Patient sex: F
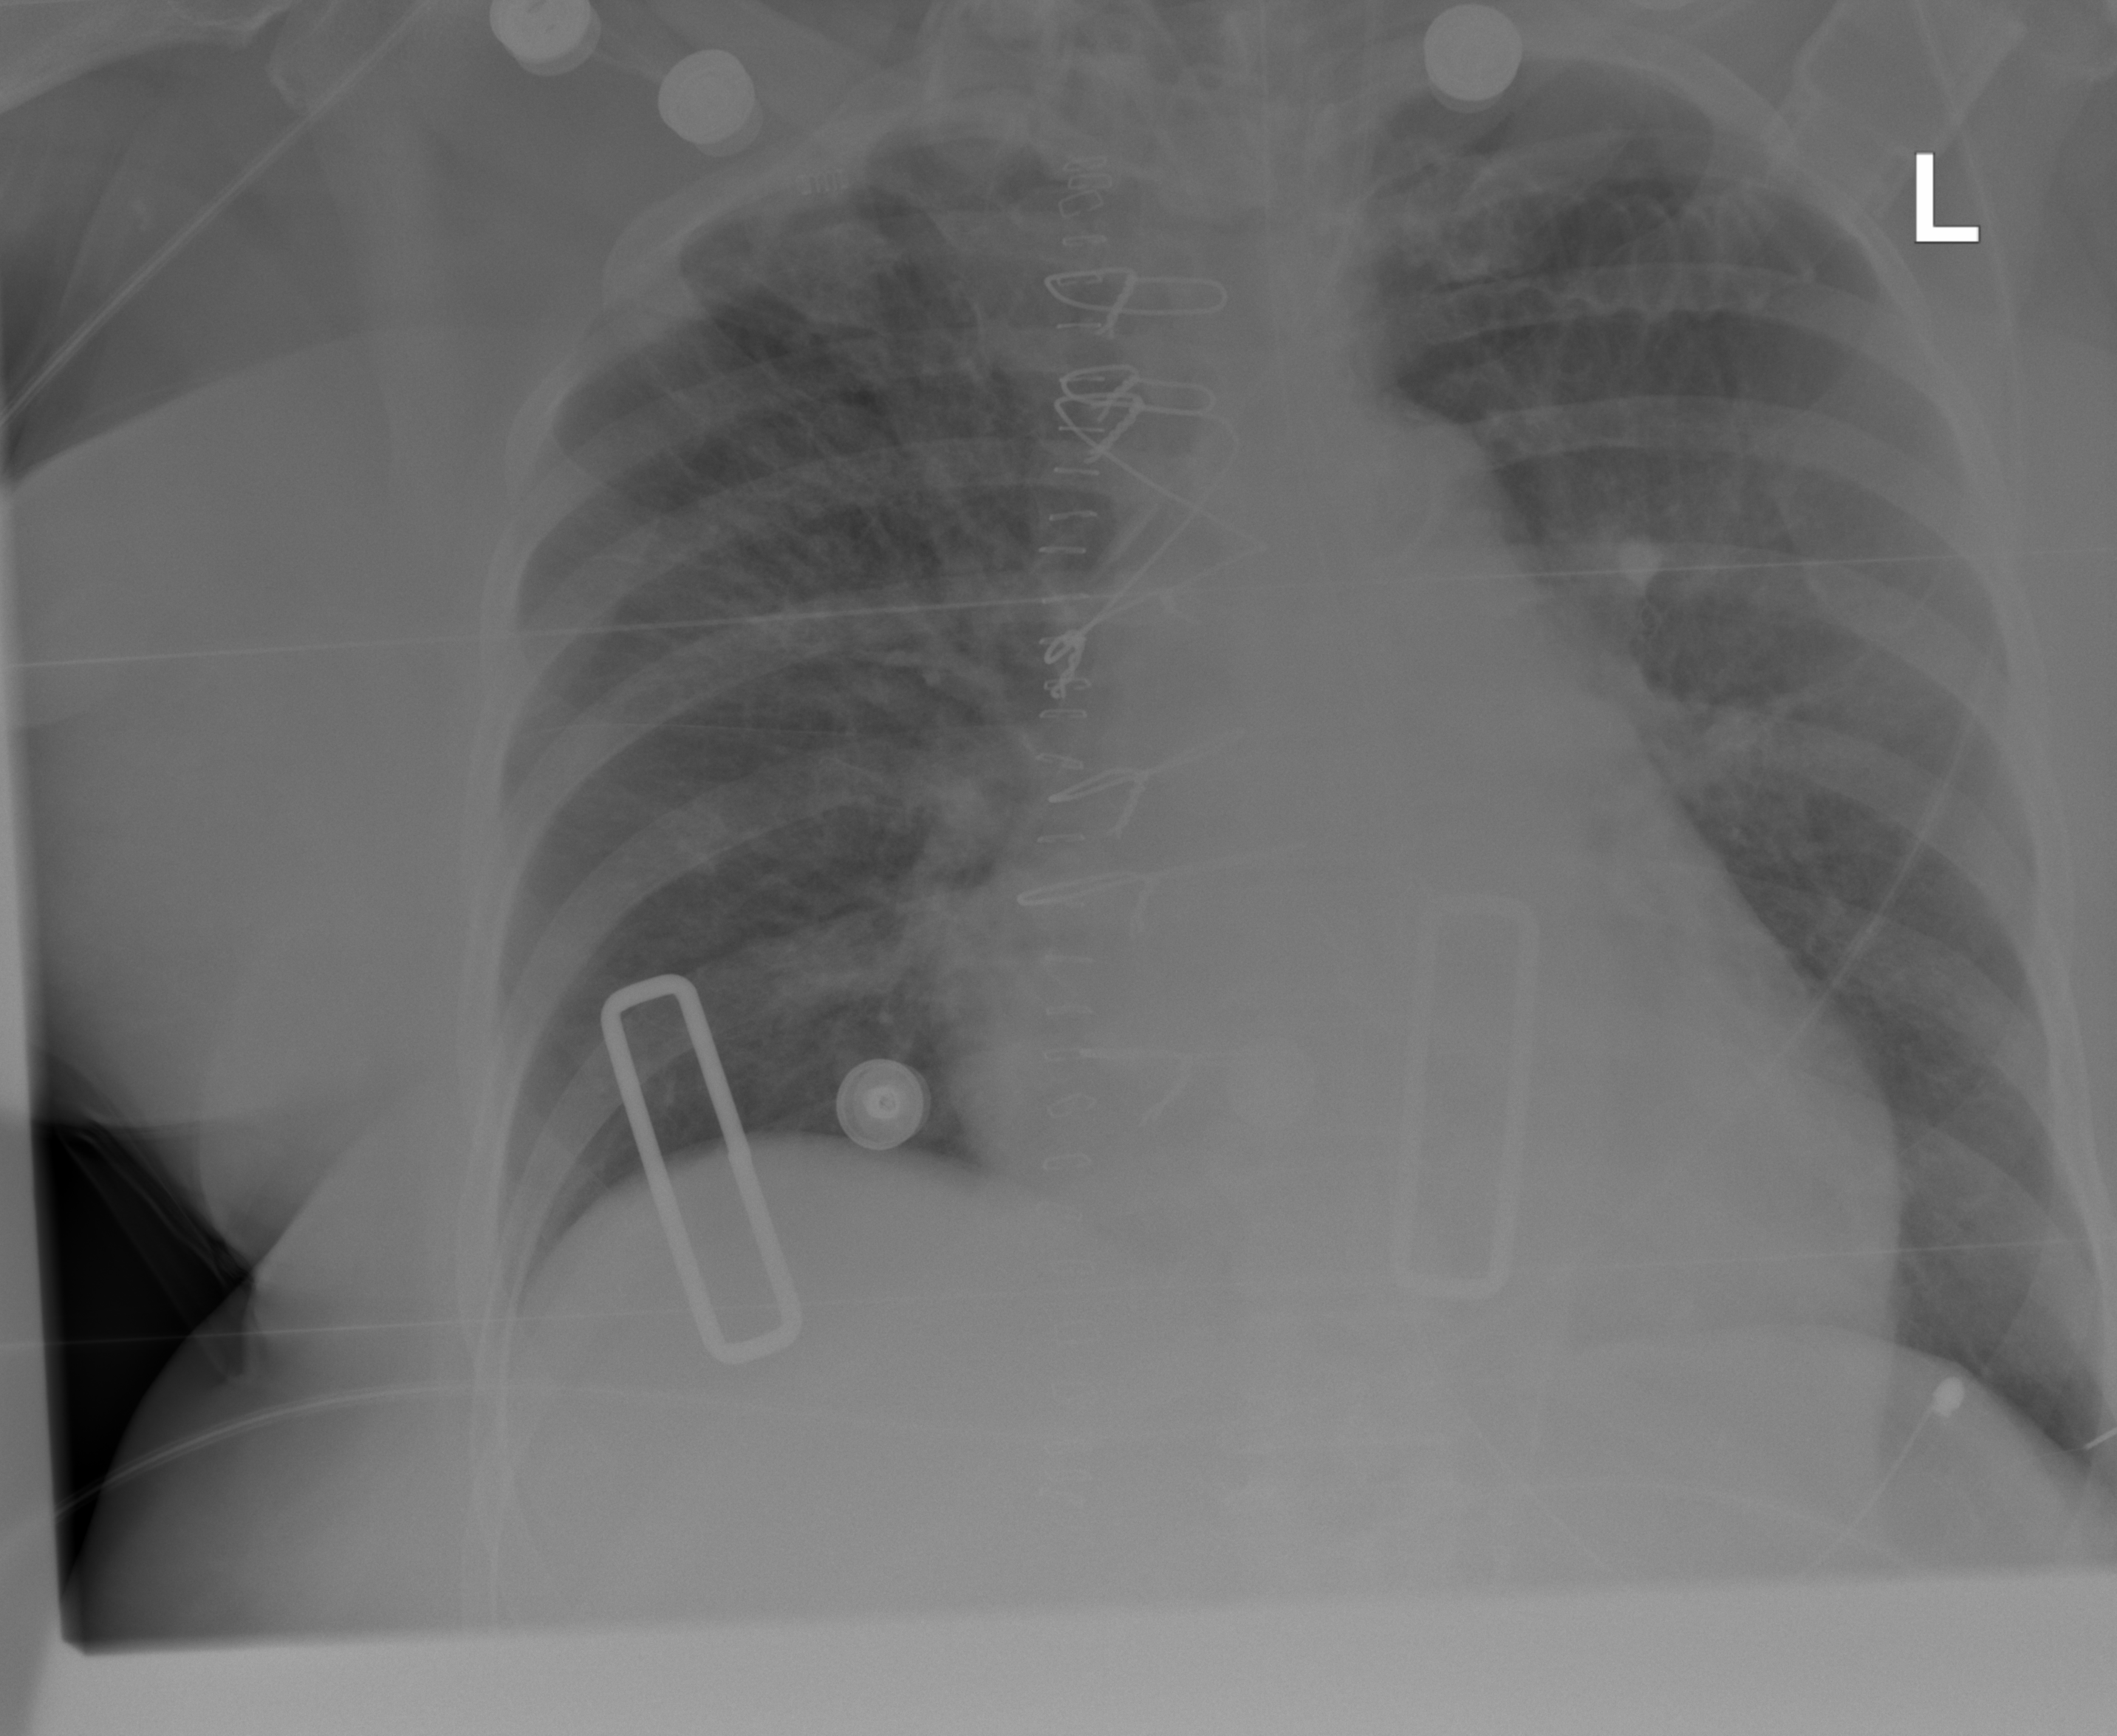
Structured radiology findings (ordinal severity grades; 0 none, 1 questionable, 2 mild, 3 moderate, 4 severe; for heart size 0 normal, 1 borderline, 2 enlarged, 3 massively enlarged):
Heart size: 2
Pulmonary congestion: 2
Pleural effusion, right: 0
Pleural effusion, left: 0
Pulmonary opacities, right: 0
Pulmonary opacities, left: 0
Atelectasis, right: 0
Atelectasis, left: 0